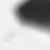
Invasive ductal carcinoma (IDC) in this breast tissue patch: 0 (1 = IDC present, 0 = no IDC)